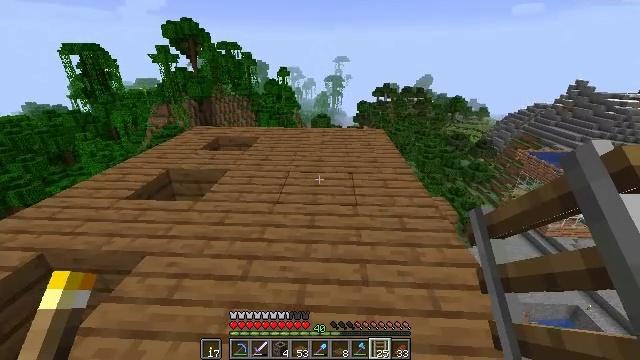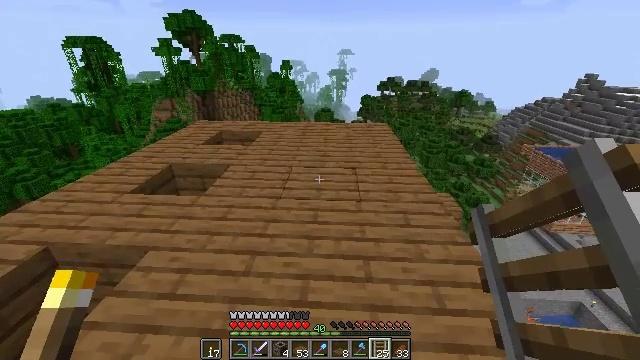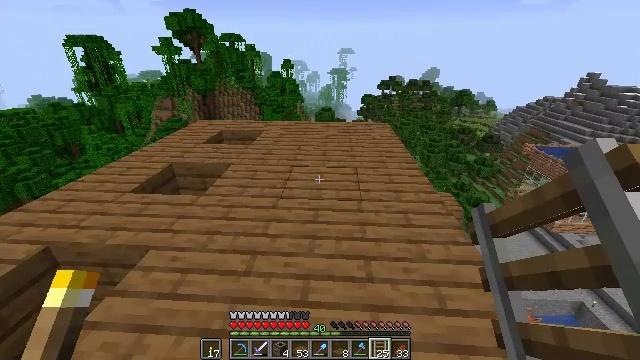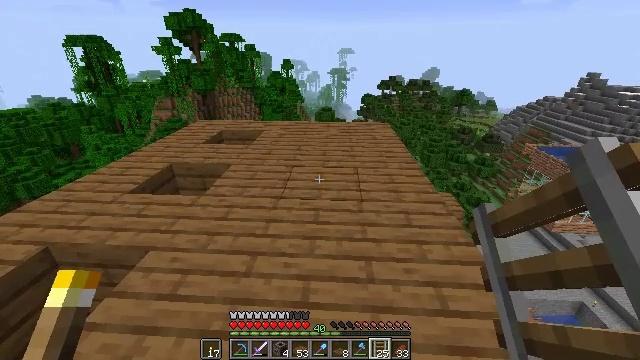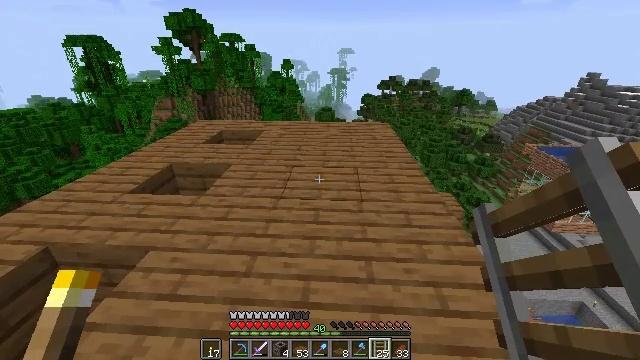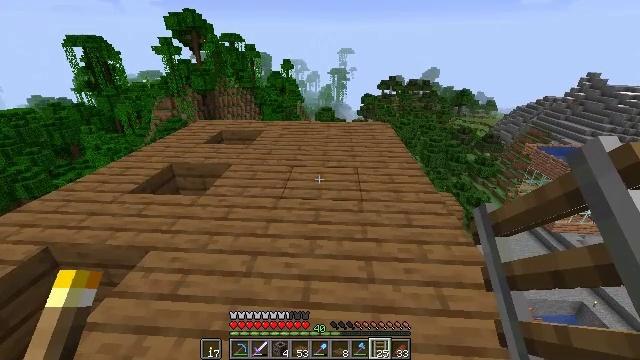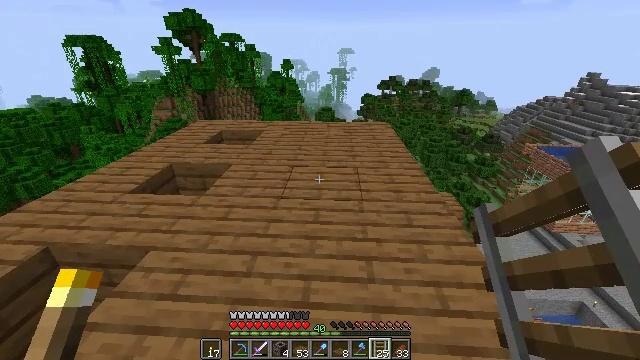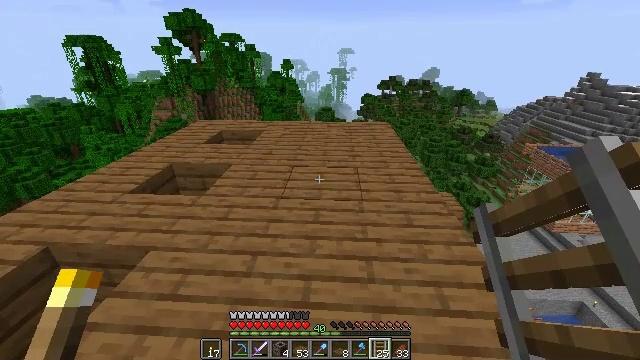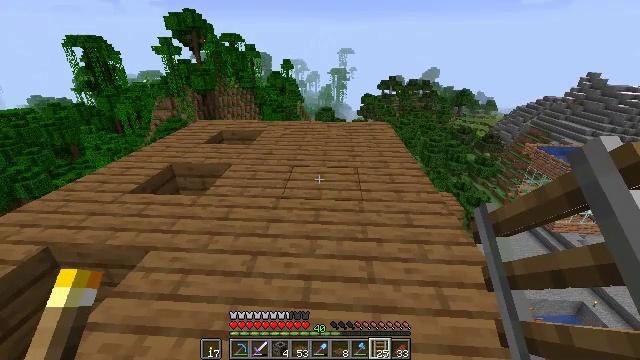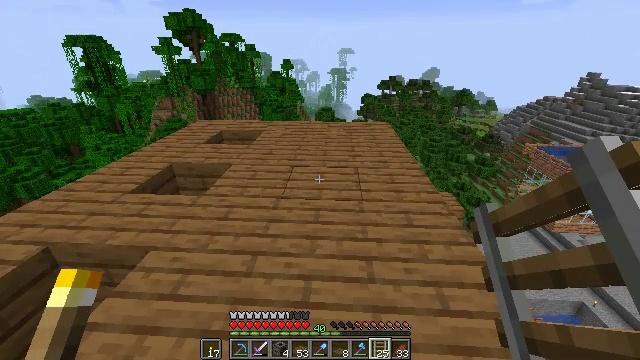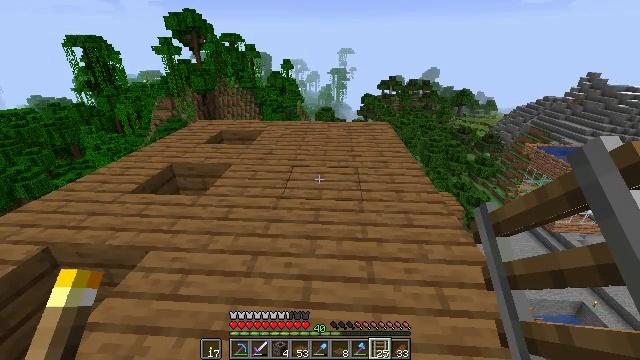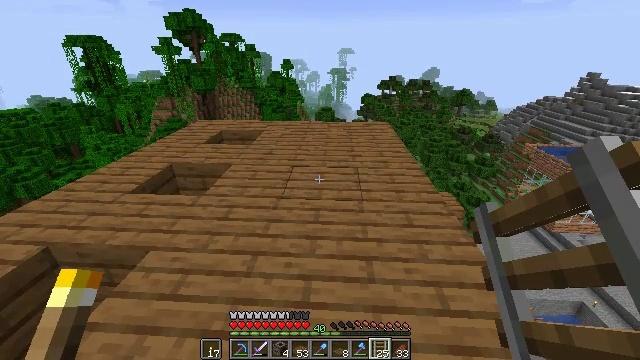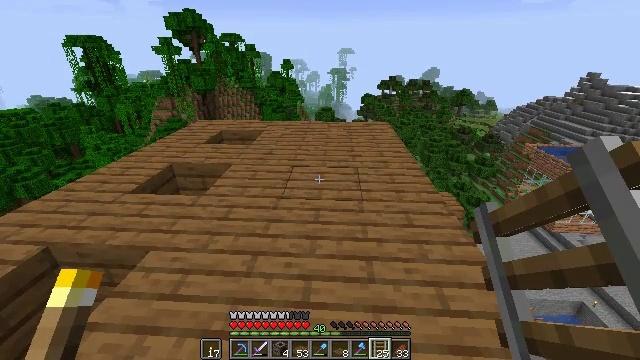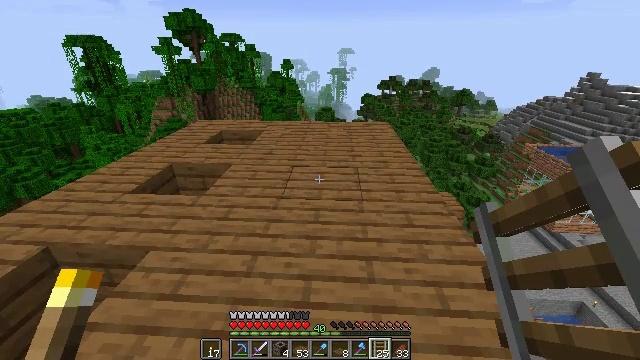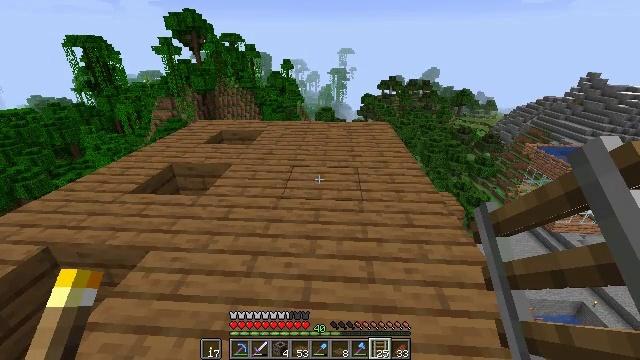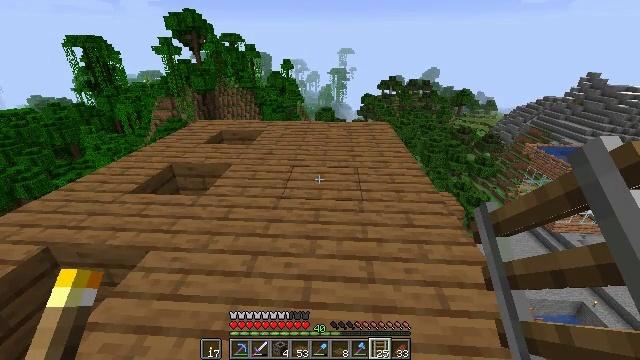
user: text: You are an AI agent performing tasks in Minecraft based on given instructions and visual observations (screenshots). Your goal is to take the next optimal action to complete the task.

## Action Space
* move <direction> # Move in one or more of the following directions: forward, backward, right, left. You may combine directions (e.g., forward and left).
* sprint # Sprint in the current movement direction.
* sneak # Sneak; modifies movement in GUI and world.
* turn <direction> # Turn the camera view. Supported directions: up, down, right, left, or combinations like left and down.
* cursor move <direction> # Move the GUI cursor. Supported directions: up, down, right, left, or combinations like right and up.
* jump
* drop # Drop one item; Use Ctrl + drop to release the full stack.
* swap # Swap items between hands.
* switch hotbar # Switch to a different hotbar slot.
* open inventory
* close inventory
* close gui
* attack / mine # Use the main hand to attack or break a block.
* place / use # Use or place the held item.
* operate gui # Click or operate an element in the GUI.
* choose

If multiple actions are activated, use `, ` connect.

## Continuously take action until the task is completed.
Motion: motion action
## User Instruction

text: Open a crafting table and make a rabbit stew.
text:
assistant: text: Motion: turn down
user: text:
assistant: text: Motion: no_op
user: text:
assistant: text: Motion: no_op
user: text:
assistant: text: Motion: no_op
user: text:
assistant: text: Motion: no_op
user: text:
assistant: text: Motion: no_op
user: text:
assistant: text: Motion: no_op
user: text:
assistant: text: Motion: no_op
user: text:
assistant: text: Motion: no_op
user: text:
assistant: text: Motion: no_op
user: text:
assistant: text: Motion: no_op
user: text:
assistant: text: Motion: no_op
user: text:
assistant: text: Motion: no_op
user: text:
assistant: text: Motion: no_op
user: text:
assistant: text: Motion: no_op
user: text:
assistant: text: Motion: no_op
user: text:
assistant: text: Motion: no_op
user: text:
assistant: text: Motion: no_op
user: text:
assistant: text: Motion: no_op
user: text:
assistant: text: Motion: no_op
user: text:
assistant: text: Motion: no_op
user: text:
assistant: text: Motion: no_op
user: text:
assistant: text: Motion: no_op
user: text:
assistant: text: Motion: no_op
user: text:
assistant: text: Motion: no_op
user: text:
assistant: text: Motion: no_op
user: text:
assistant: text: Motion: no_op
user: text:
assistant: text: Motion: no_op
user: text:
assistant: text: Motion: no_op
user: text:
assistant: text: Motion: no_op